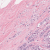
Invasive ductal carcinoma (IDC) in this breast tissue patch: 1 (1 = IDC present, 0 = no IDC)